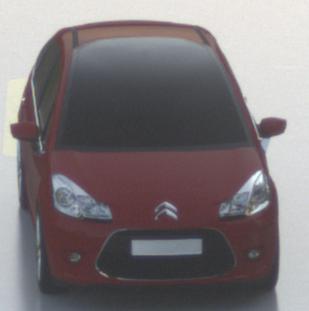
Make: Citroen
Model: C3 1.1
Detailed model: C3 (II)
Model produced from: 2010/01
Model produced until: 2012/03
Doors: 5
Color: red
Road condition: wet road
Daytime: sunrise or sunset
Contrast: low contrast